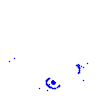
Particle: proton